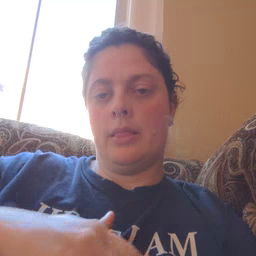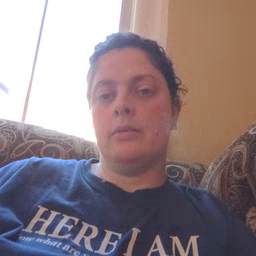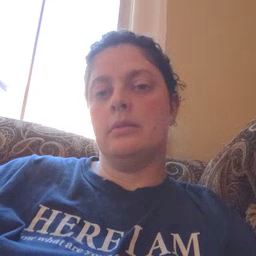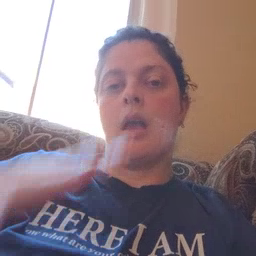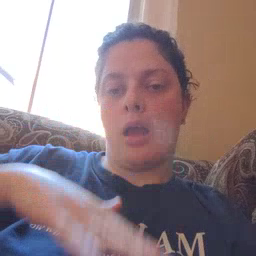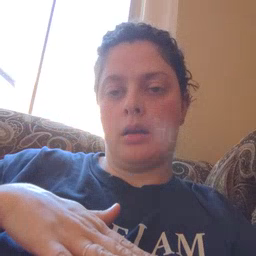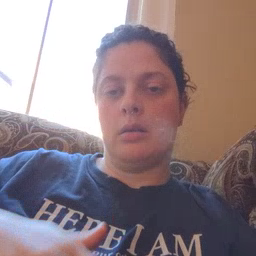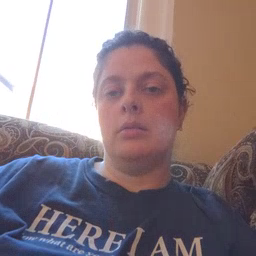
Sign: on